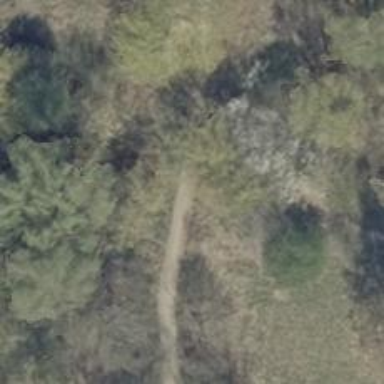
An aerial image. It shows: Compacted footway.